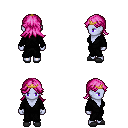
a pixel art fantasy rpg character, female body template, dark elf, purple skin, gray robe, red pants, pink loose hair, gold tiara, gray slippers, four views (front, back, left, right), 2x2 character sprite sheet, small pixel art, hard edges, no anti-aliasing